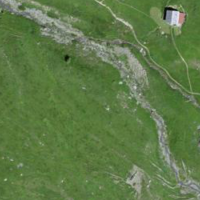
EUNIS habitat code: 26
Species observed at this site:
Campanula thyrsoides